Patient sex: F
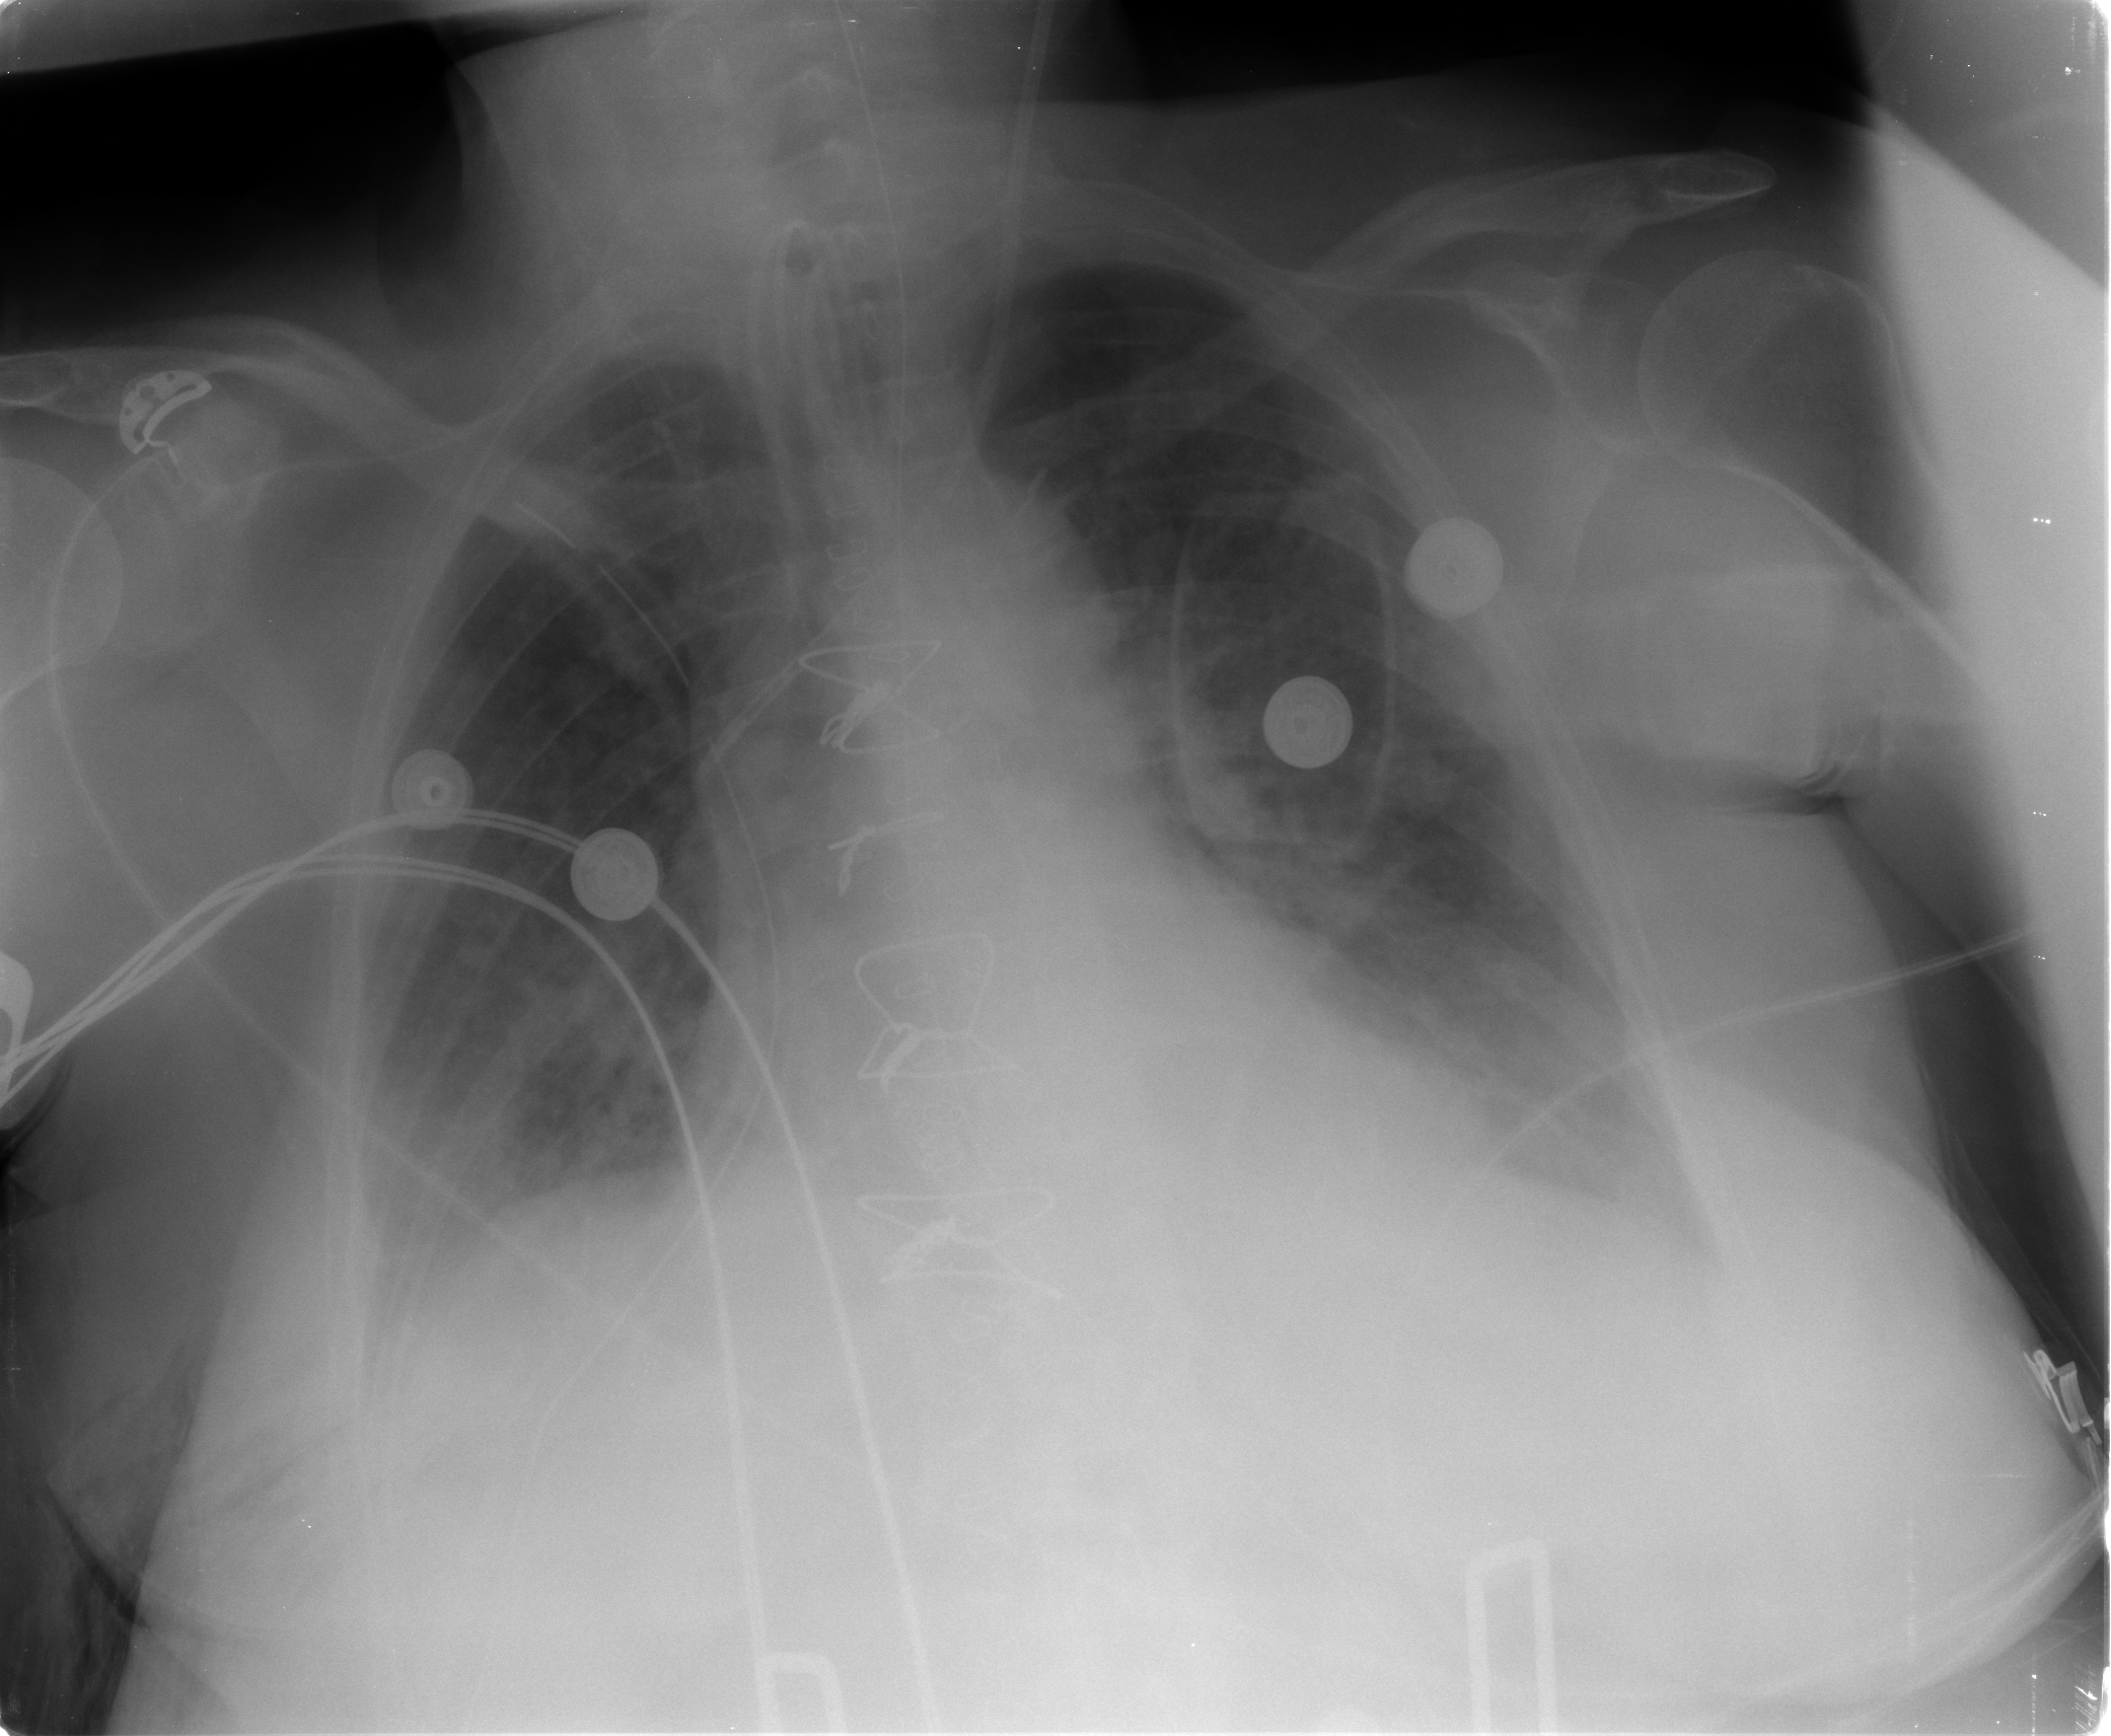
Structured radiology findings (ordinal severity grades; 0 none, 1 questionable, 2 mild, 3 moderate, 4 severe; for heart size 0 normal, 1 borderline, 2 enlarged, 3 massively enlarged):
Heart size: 2
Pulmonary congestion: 2
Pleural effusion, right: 2
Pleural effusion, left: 2
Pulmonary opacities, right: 2
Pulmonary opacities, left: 2
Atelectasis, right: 2
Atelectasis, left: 2